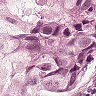
Metastatic tissue present: yes